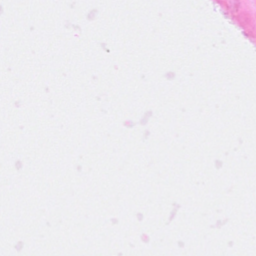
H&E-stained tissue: Breast